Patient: sex F, age 63
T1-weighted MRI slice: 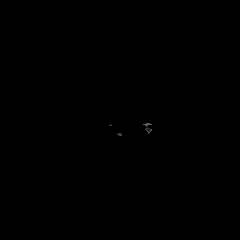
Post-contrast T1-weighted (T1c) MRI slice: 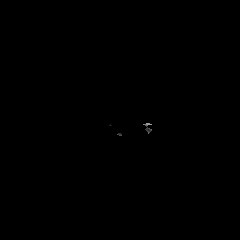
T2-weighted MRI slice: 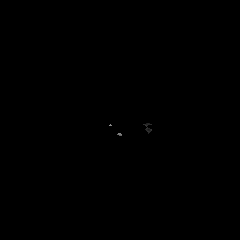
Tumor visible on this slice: no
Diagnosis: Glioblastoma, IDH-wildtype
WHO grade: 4